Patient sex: F
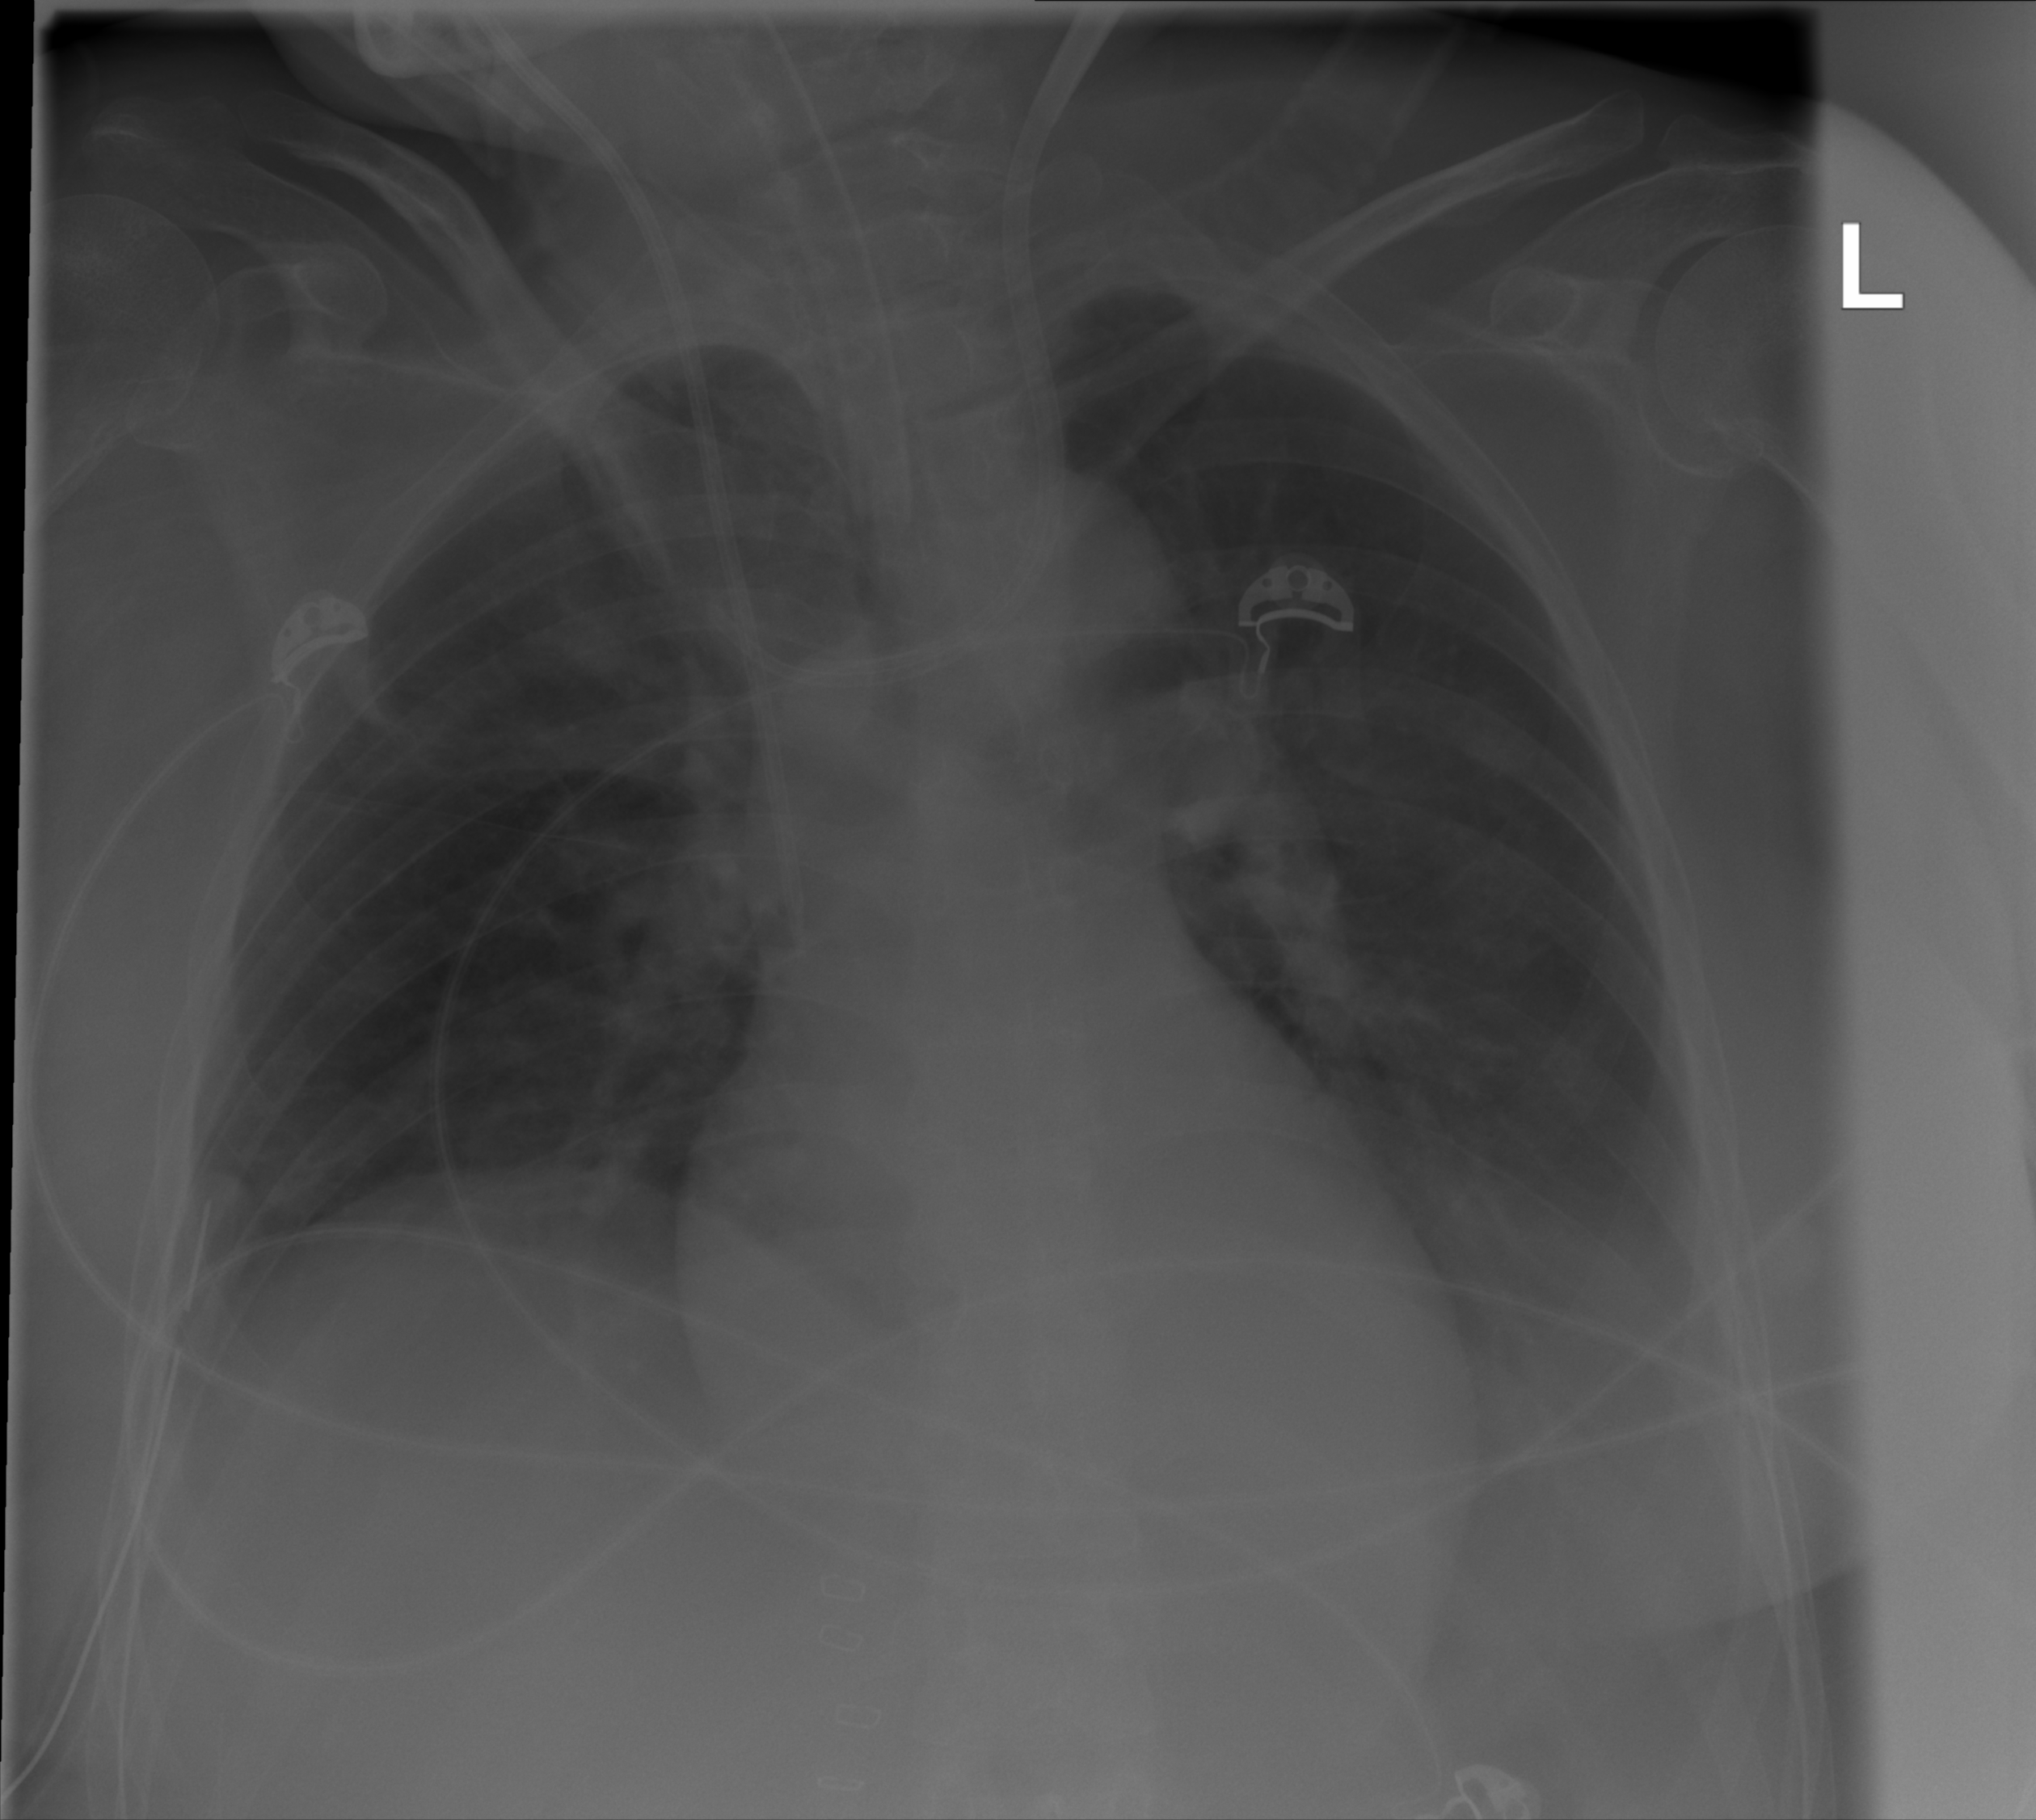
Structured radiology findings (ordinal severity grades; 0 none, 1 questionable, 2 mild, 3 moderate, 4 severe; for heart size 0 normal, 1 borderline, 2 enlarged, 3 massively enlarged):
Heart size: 0
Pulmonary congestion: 0
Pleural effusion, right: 1
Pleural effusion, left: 2
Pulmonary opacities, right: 0
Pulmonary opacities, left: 0
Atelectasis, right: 0
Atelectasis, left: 1